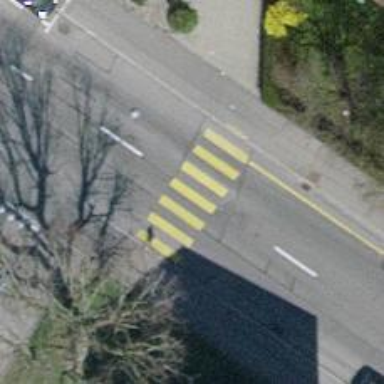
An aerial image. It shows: Uncontrolled zebra crossing on the road.